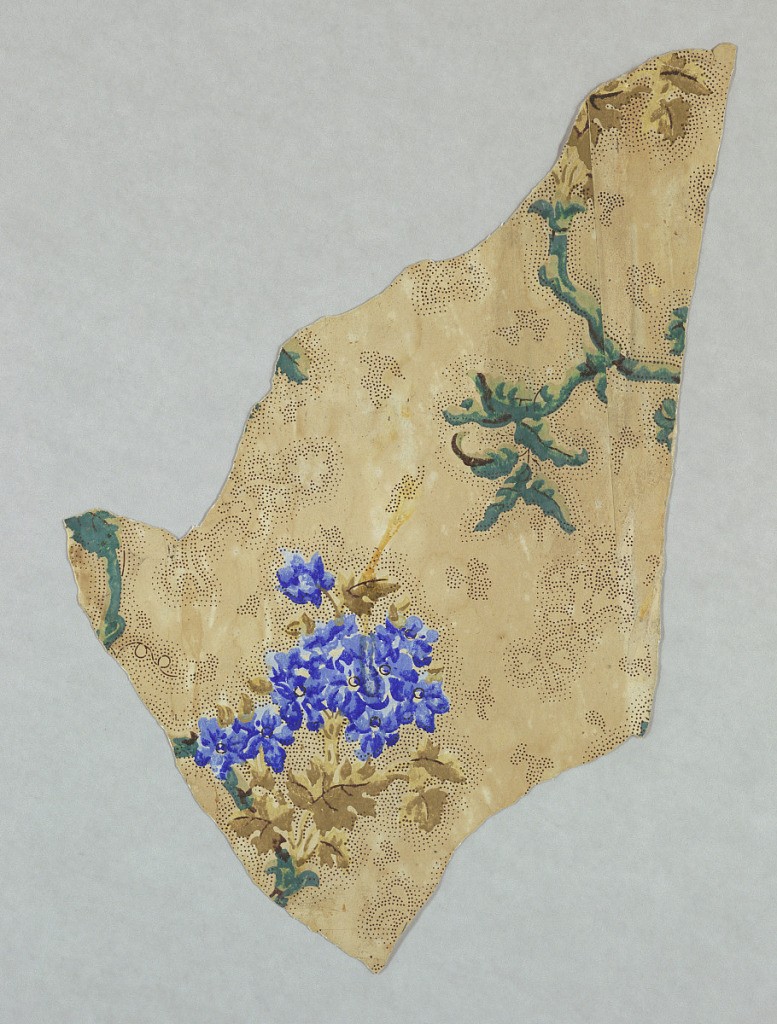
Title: Sidewall
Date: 1850–60
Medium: Machine-printed paper
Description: Irregularly-shaped portion of design showing vine and floral cluster; ground decorated with foliate shapes formed of small dots. Printed in greens, blues and browns.